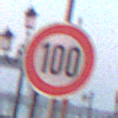
Verkehrszeichen: Geschwindigkeit100
Umgebung: Outdoor, Urban
Tageszeit: SunriseSunset
Wetter: Clear
Licht: Natural
Jahreszeit: NotSpecified
Kontrast: MediumContrast